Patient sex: F
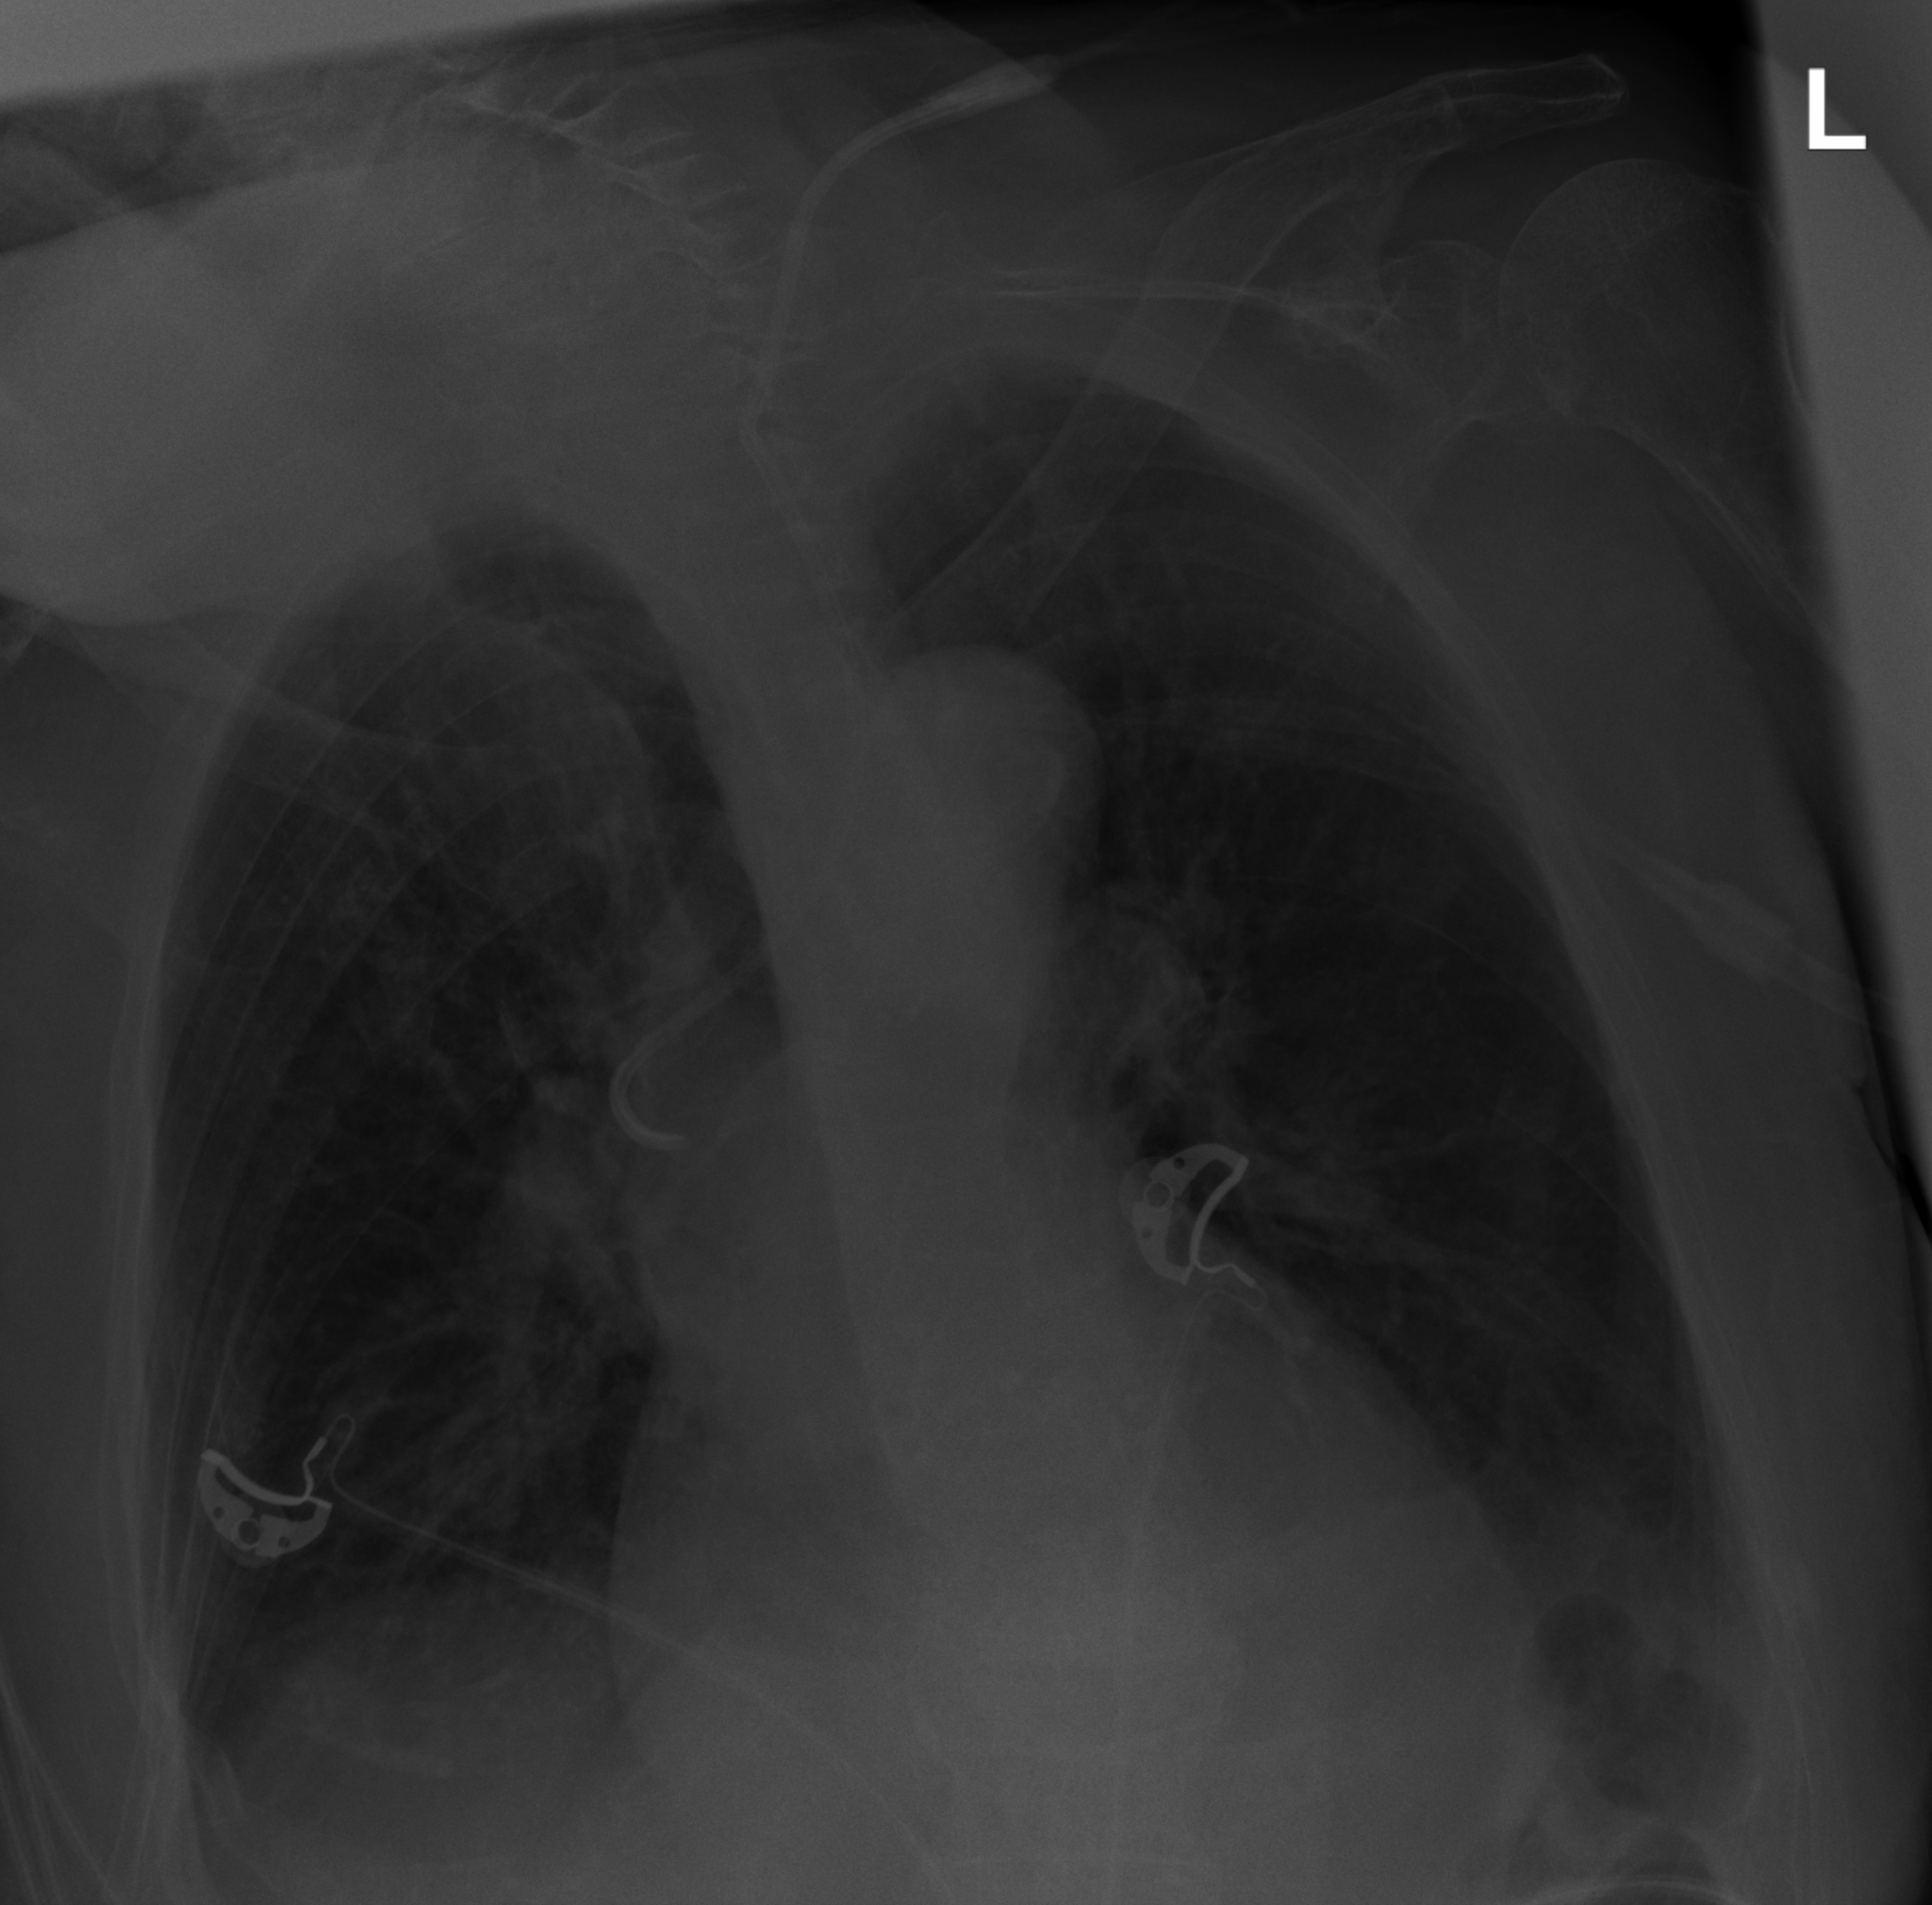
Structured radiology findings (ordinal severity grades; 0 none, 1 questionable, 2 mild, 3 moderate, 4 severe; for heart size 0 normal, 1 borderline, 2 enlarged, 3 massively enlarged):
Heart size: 2
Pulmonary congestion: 0
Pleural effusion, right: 1
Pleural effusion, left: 1
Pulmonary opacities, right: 0
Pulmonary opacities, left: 0
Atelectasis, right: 0
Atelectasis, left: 0